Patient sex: M
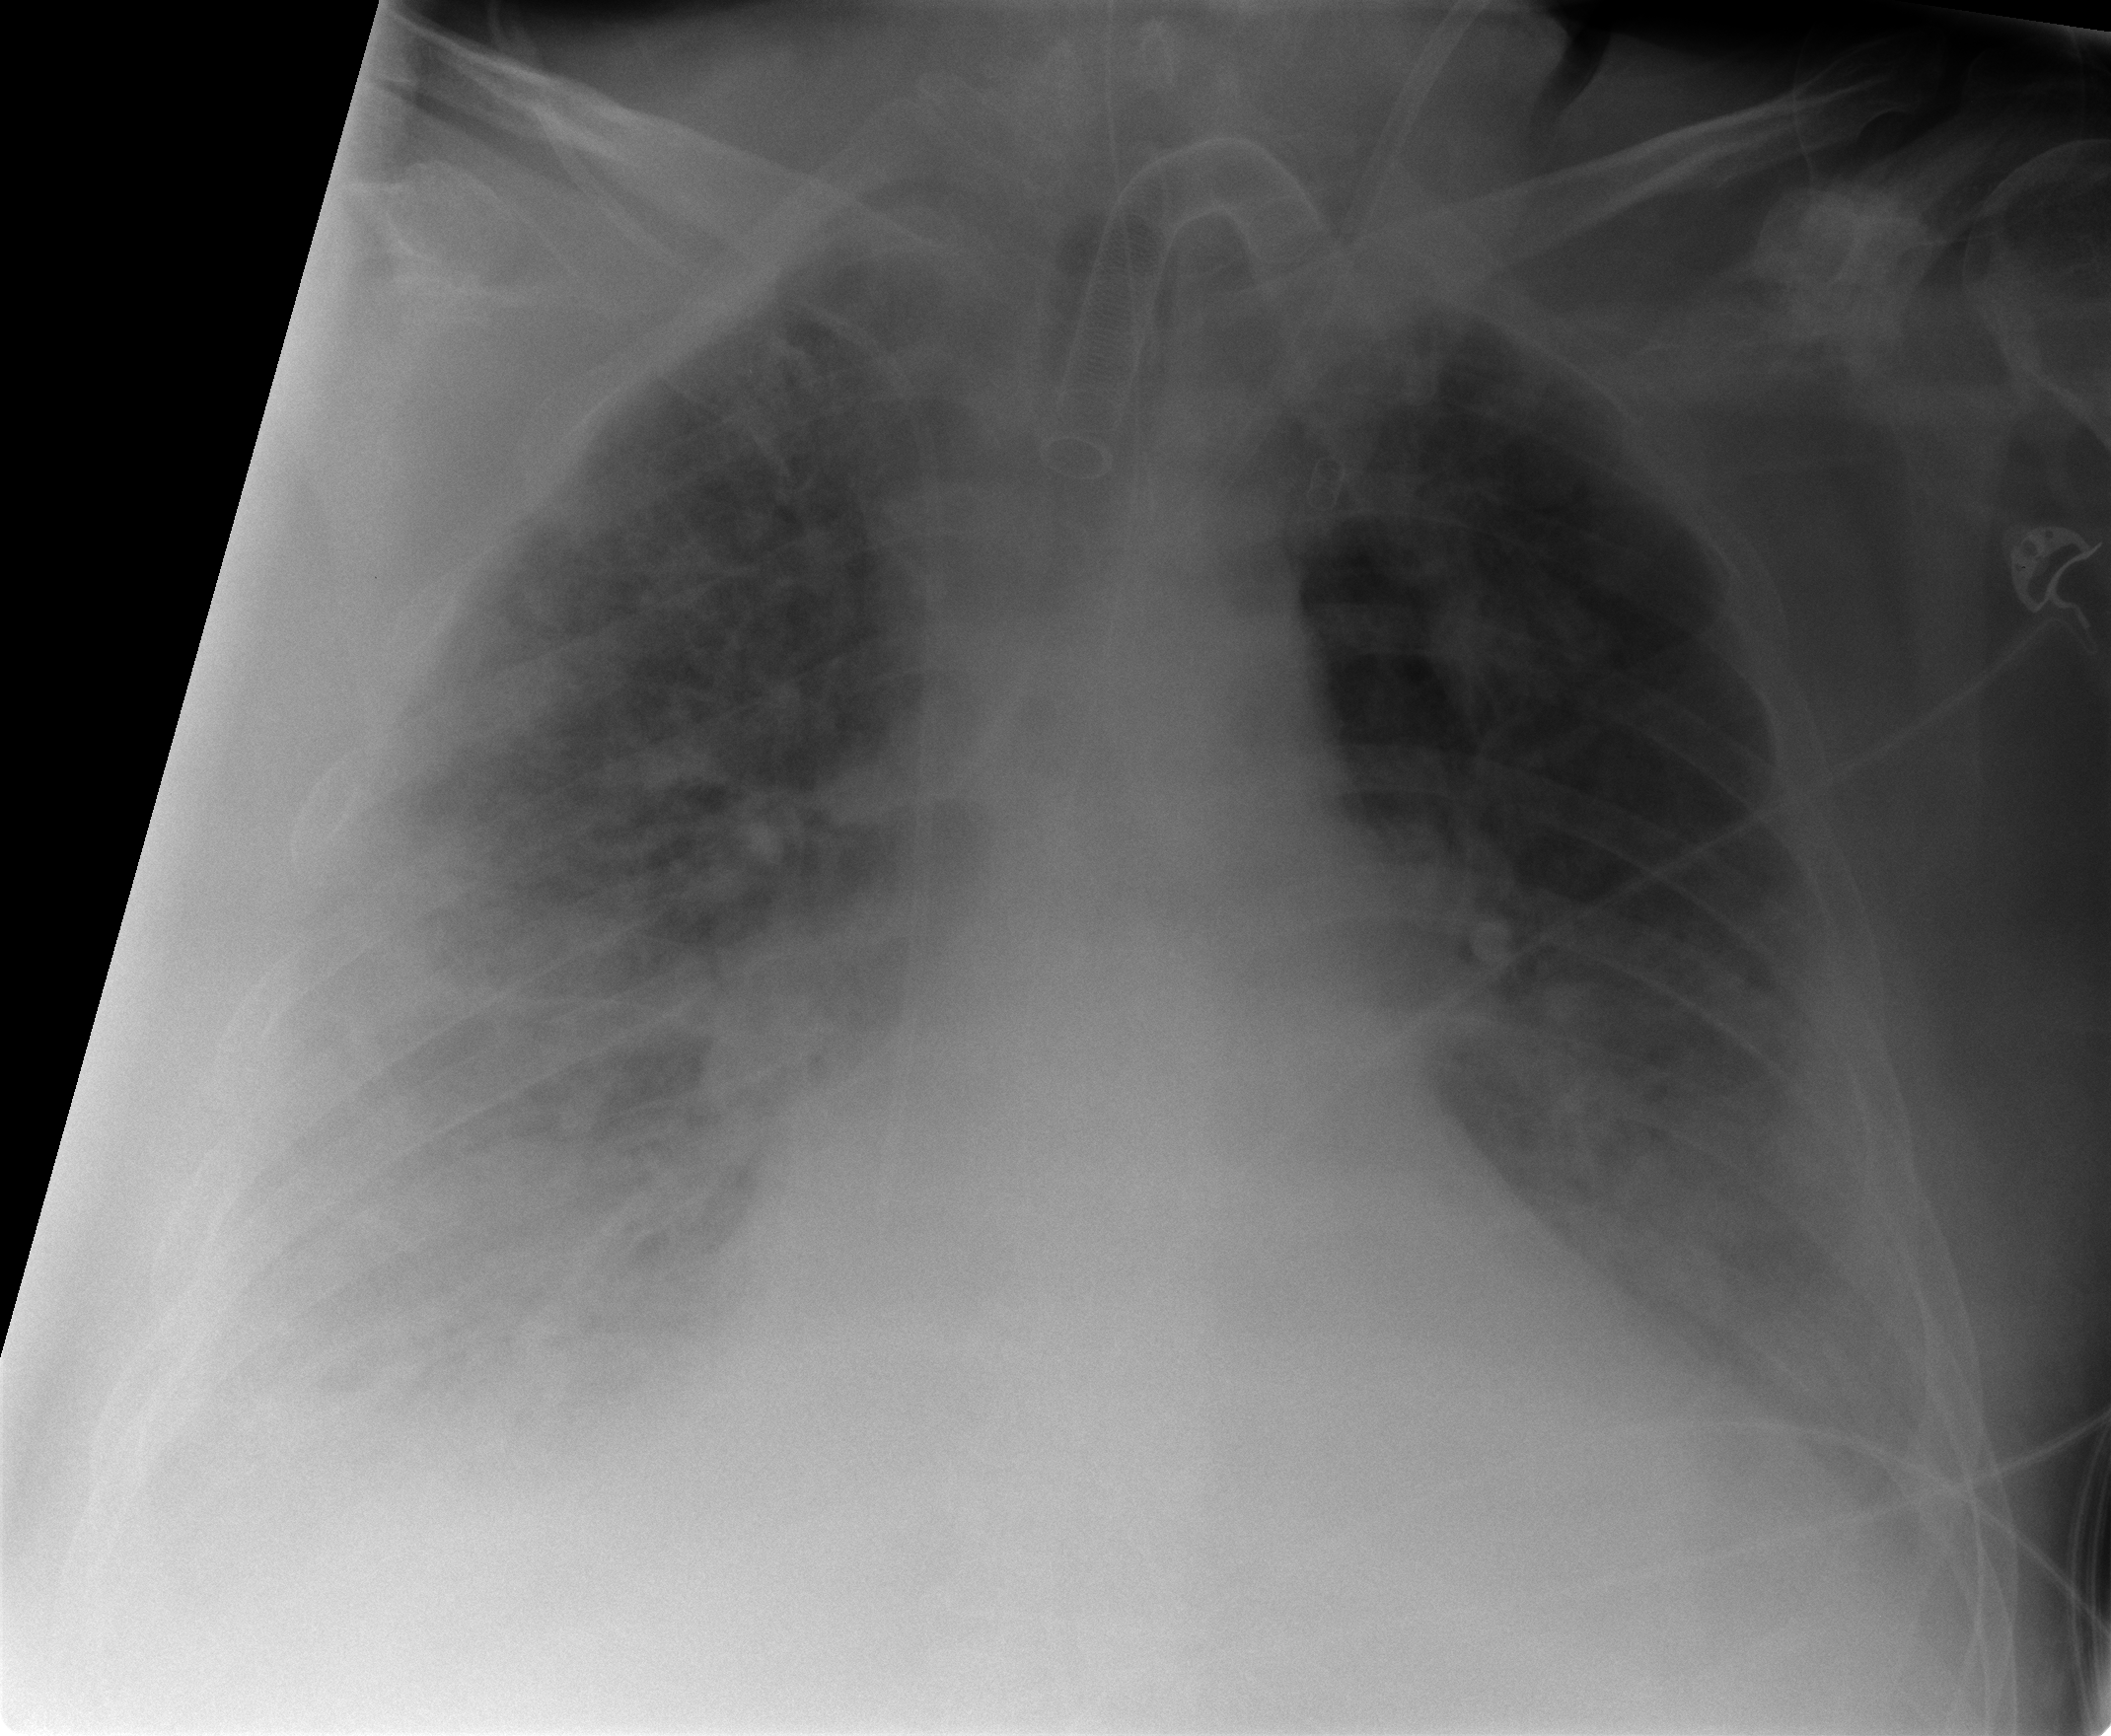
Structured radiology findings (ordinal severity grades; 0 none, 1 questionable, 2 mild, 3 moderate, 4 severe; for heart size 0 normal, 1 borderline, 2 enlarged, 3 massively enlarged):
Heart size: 2
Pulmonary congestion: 3
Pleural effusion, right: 2
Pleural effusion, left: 0
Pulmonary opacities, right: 3
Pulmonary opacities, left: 2
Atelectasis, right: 2
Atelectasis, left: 2